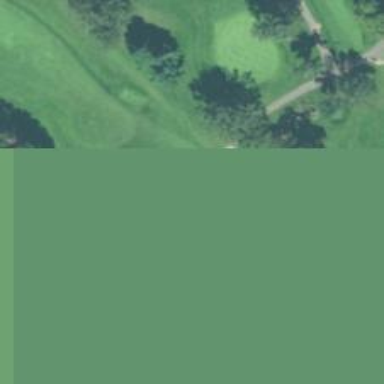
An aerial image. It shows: Pathway for golfing.